Field crop: maize
Growth stage: 2
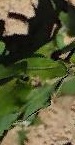
Species: maize